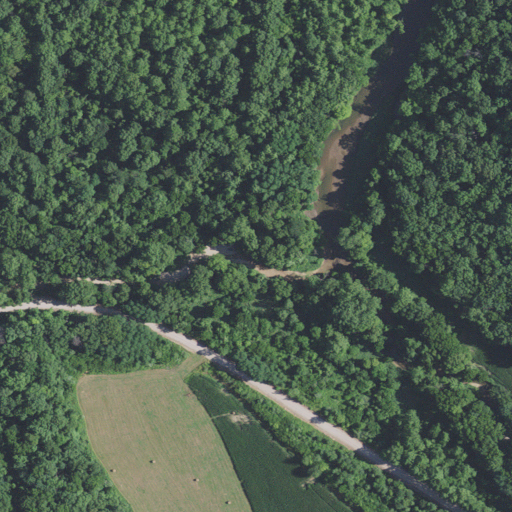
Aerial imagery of valley in Missouri named Griffin Hollow containing deciduous forest, pasture, open development, mixed forest, woody wetlands, grassland, and low intensity development